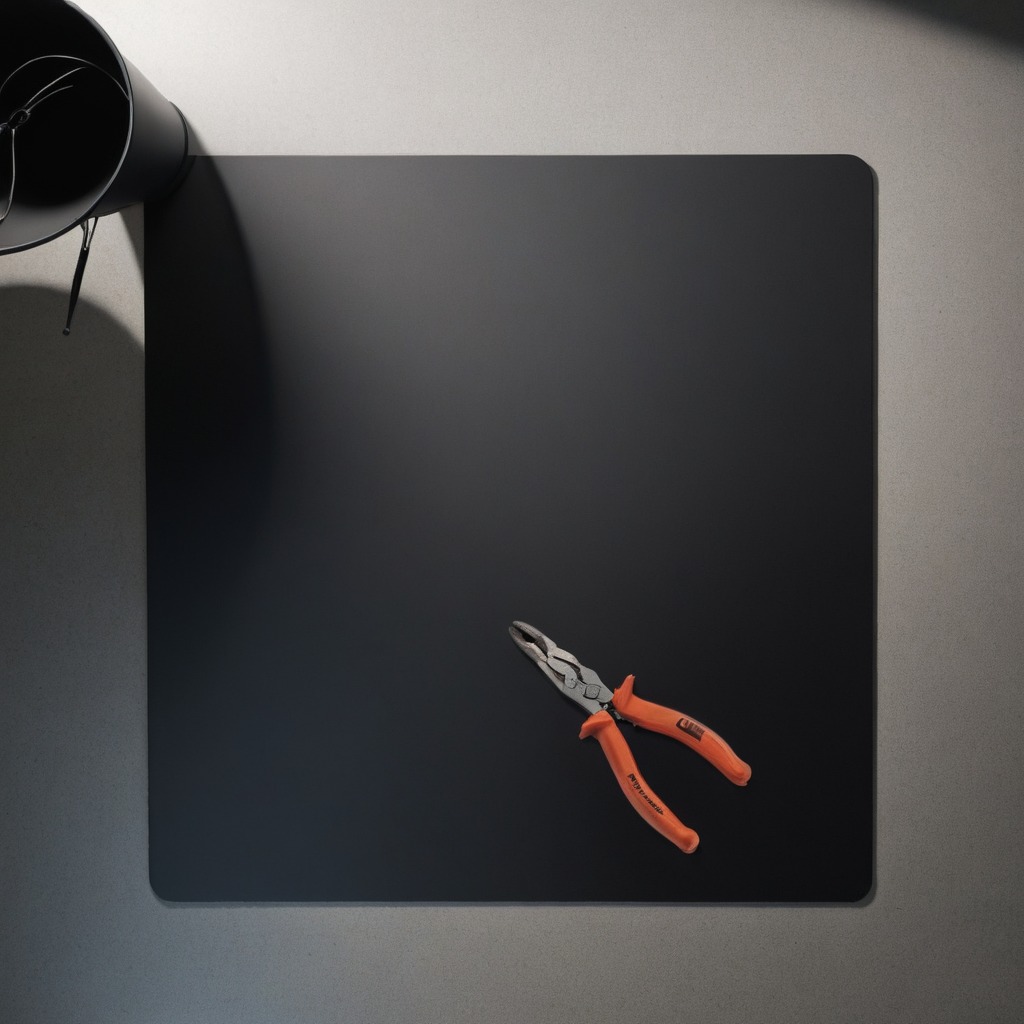
A plier lying on a clean granite tabletop covered with a black rubber mat inside a workshop under bright overhead lighting crisp shadows high clarity worn but beneath the mat